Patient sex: M
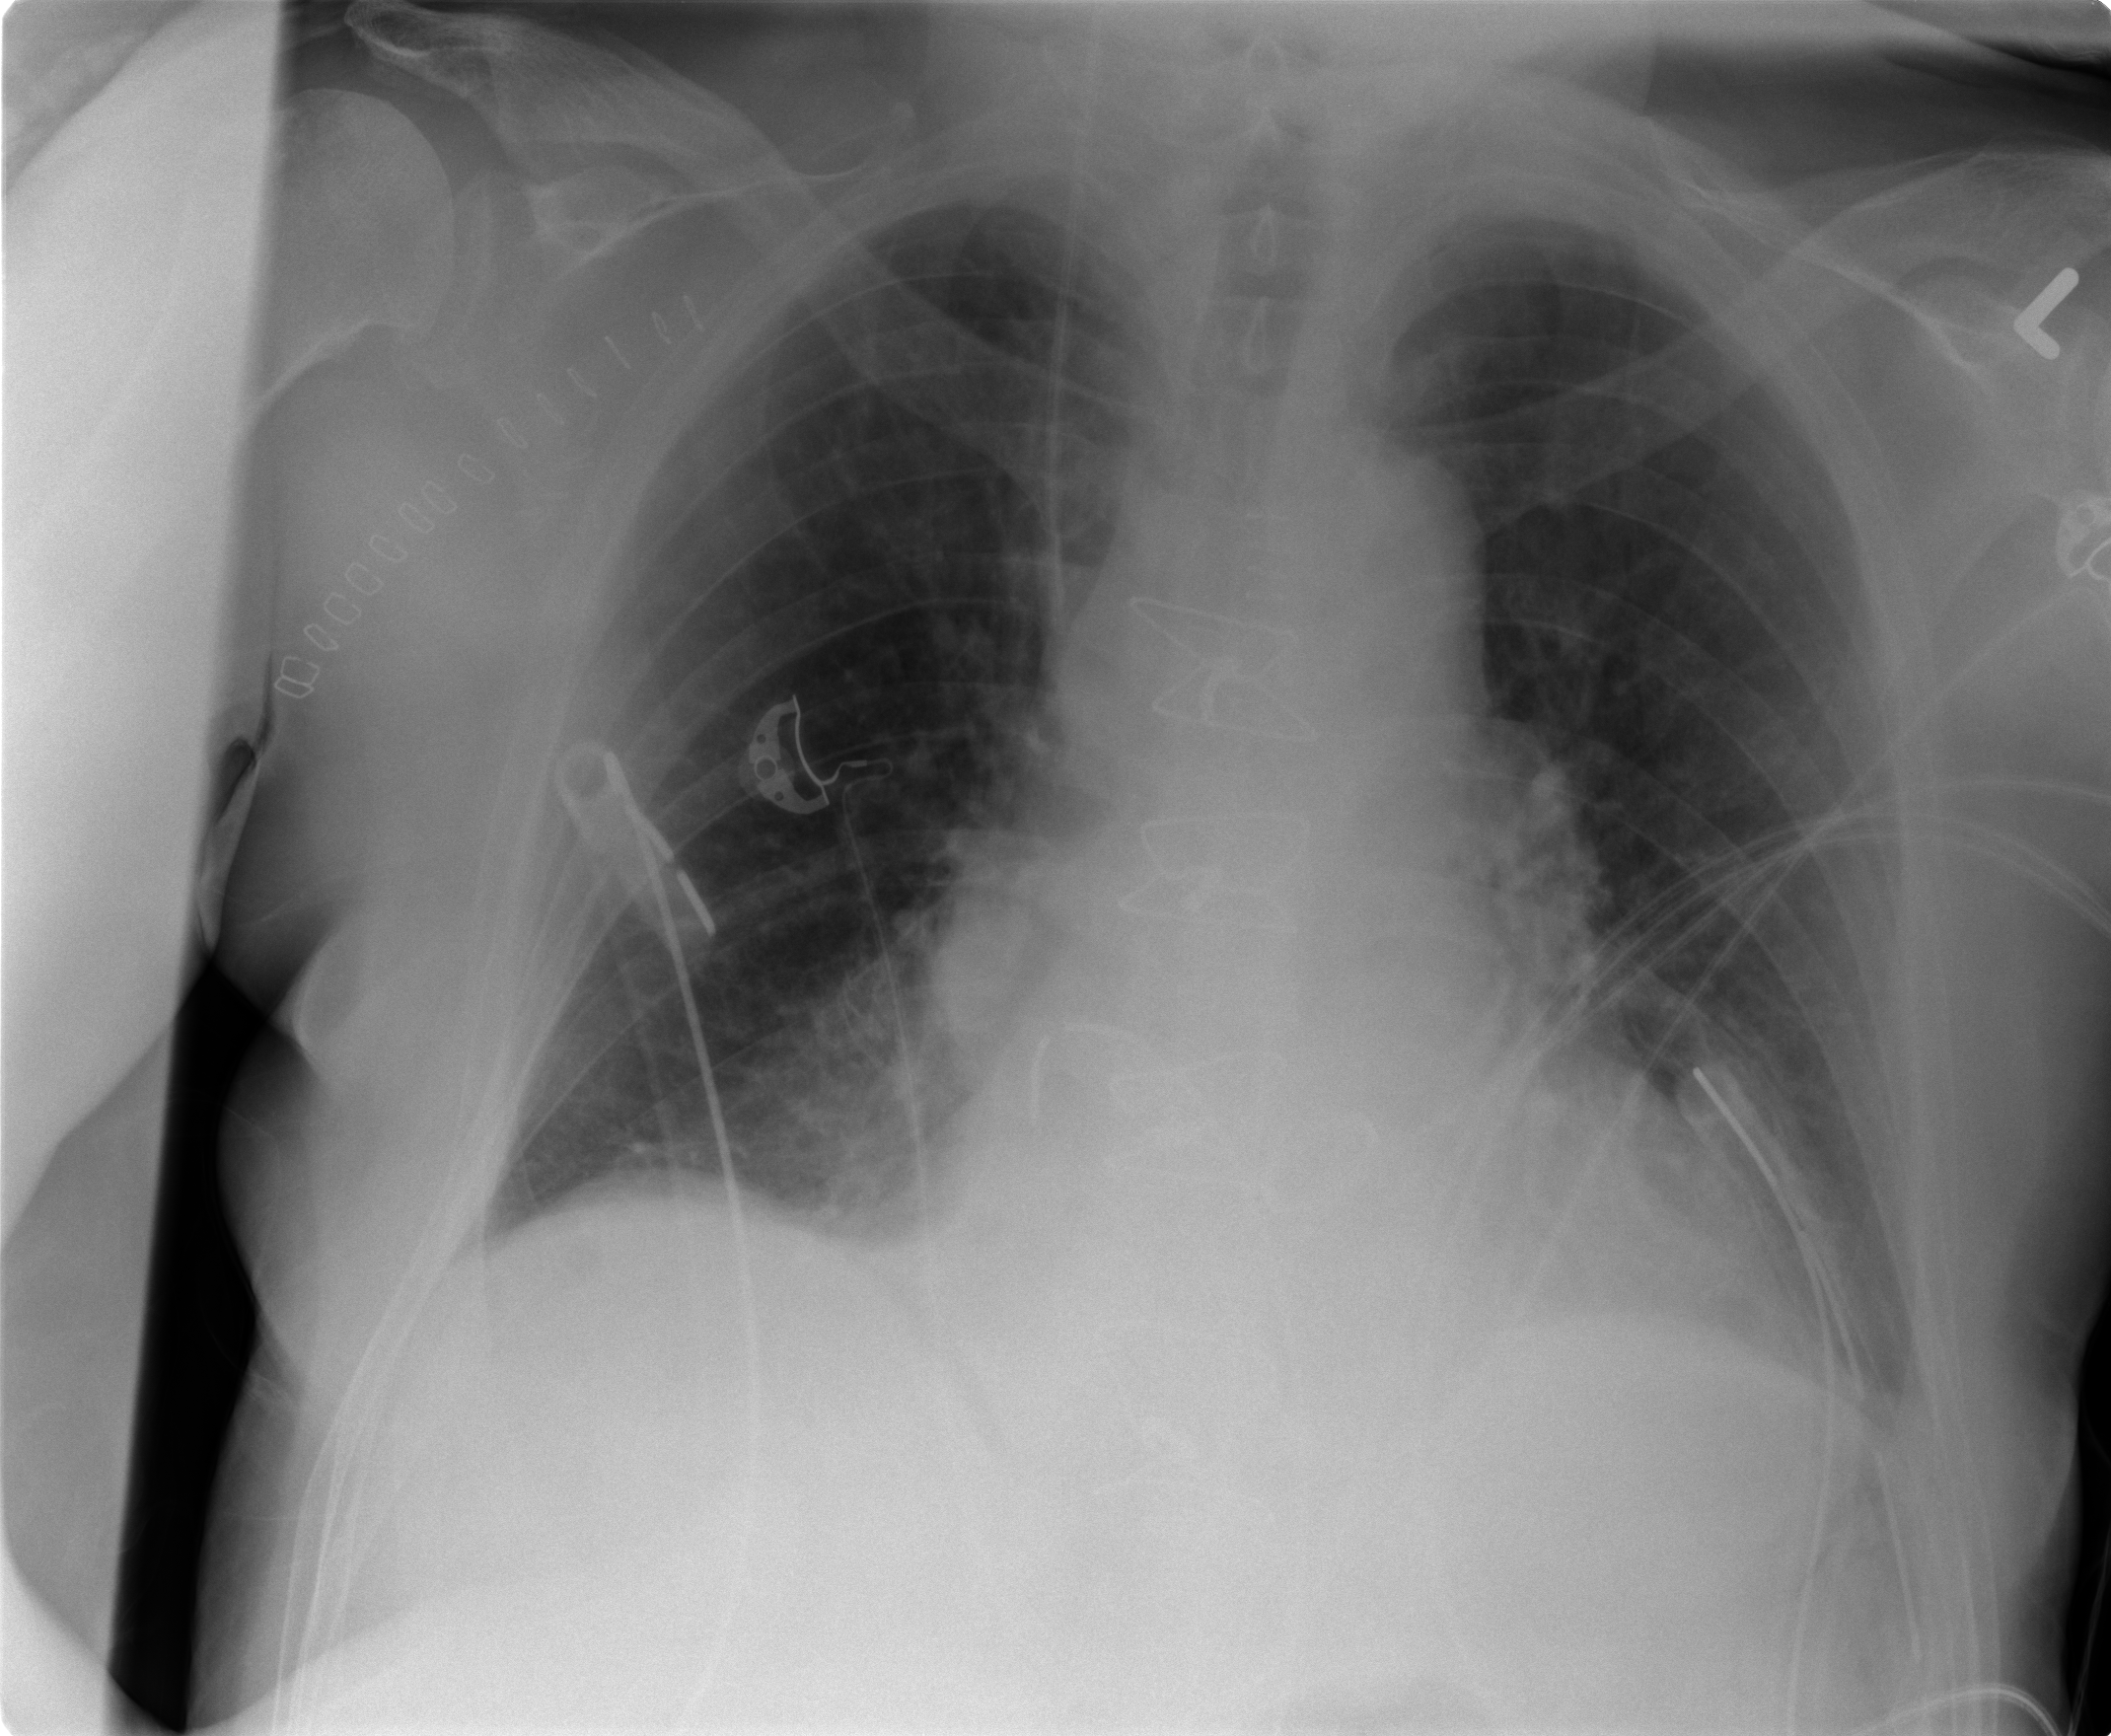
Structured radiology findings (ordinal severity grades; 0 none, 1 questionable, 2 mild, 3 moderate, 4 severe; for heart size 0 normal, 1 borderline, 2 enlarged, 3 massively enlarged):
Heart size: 0
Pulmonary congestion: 2
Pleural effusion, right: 0
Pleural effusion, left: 1
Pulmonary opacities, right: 0
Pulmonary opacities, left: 0
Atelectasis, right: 2
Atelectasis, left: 2